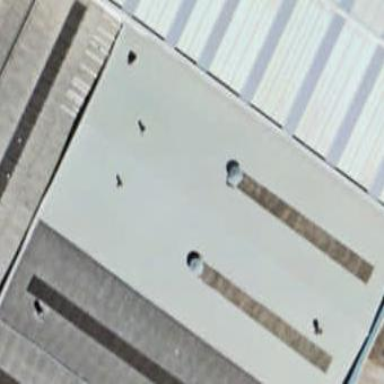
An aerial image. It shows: Warehouse building.